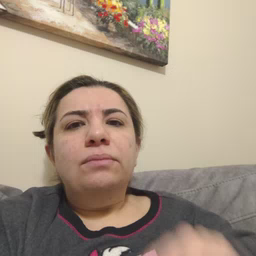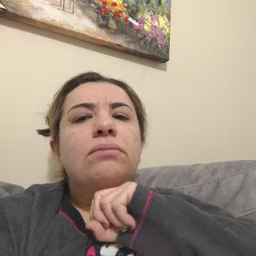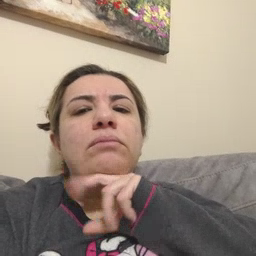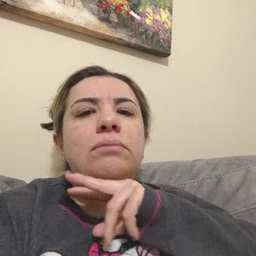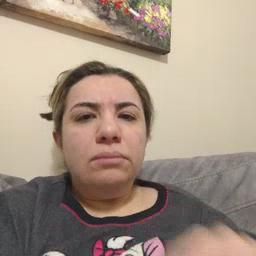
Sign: frog